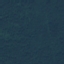
Label: Forest